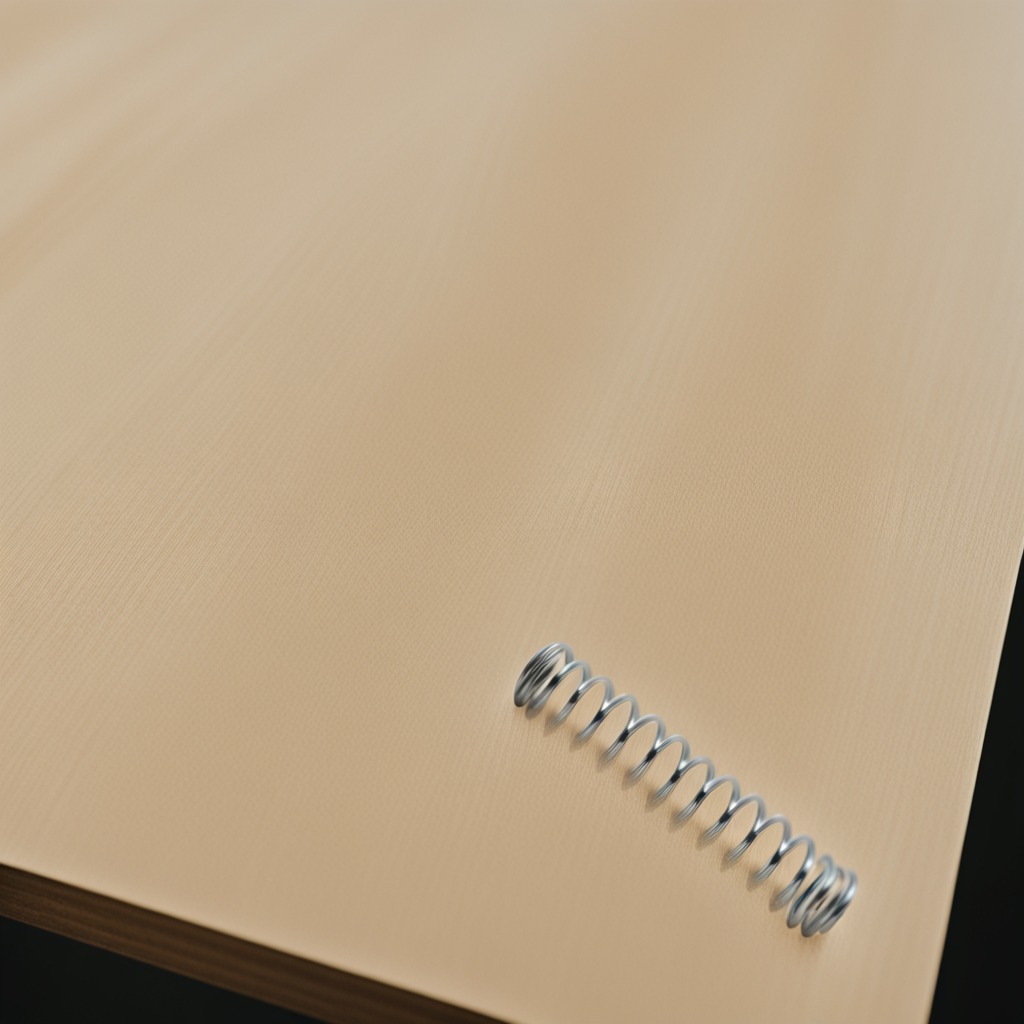
A coiled metal spring lies on a plywood surface in a paint workshop lit by afternoon window light.